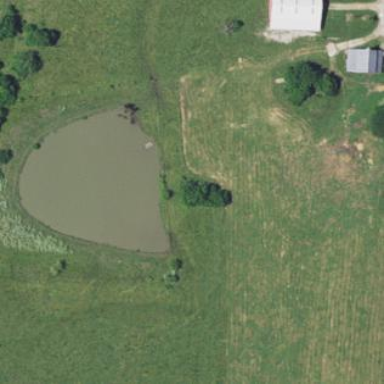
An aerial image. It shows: Pond with natural water.